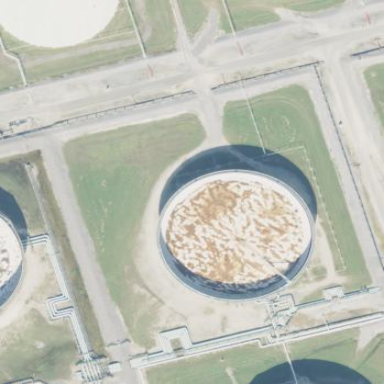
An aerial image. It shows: Storage tank which is man-made and housed in building.